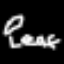
Label: leaf